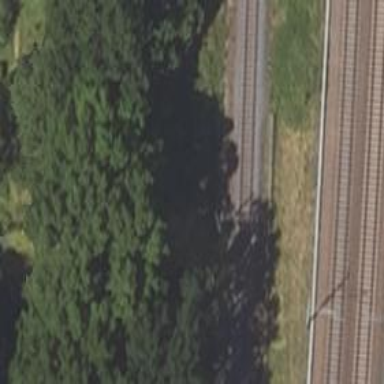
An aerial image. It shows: Milestone along the railway track with catenary mast.